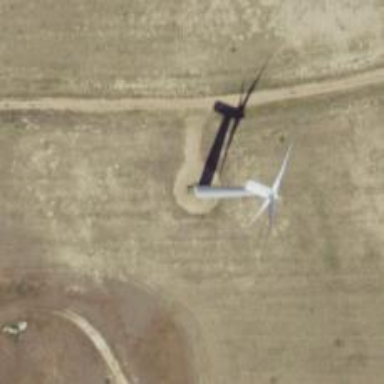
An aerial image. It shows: Wind generator using wind turbines of horizontal axis.